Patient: sex M, age 59
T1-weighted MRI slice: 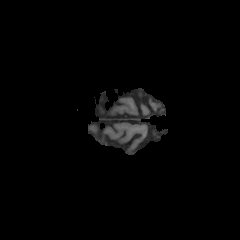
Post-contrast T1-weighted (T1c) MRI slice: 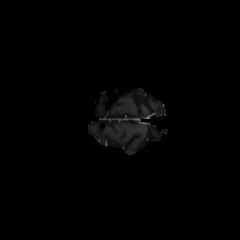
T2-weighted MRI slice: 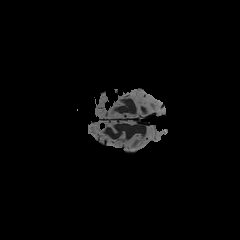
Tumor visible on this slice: no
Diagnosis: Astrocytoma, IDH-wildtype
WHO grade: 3